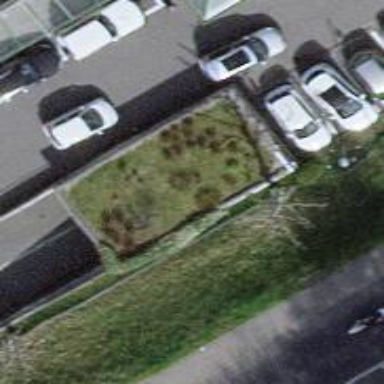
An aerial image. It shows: Parking area.